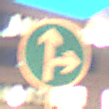
Verkehrszeichen: VorgeschriebeneFahrtrichtungGeradeausOderRechts
Umgebung: Outdoor, Urban
Tageszeit: Night
Wetter: PartlyCloudy
Licht: Artificial
Jahreszeit: NotSpecified
Kontrast: HighContrast